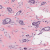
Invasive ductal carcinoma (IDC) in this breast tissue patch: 1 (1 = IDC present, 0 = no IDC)